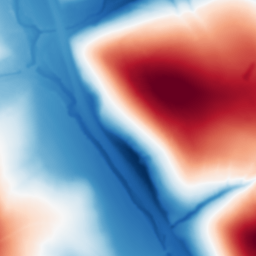
Category: multiscale
Decomposition family: dog
Decomposition parameters: sigma_low: 1
sigma_high: 100
Upsampling method: edge_directed
Upsampling parameters: scale: 2
Upsampling scale: 2